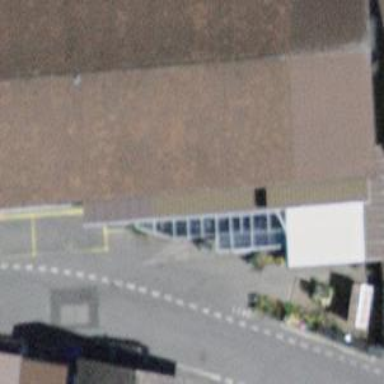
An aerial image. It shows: Supermarket.